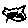
Label: cat